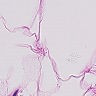
Metastatic tissue present: no